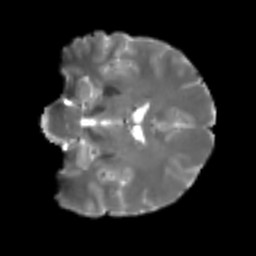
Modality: T2w
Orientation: coronal
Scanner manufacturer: siemens
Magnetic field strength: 3 T
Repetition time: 4 s
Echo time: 0.0594 s